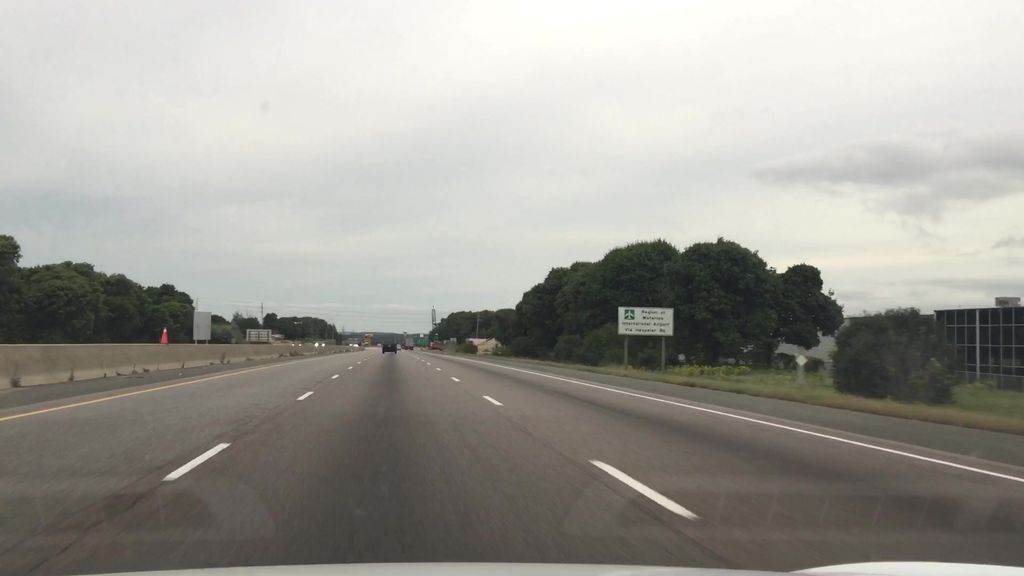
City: kitchener-waterloo